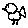
Label: bird